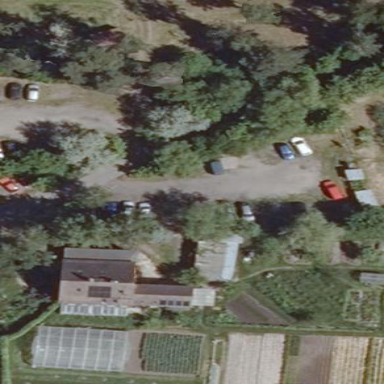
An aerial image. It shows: Parking area with unpaved surface.